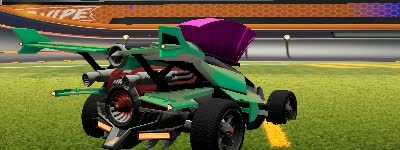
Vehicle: aftershock